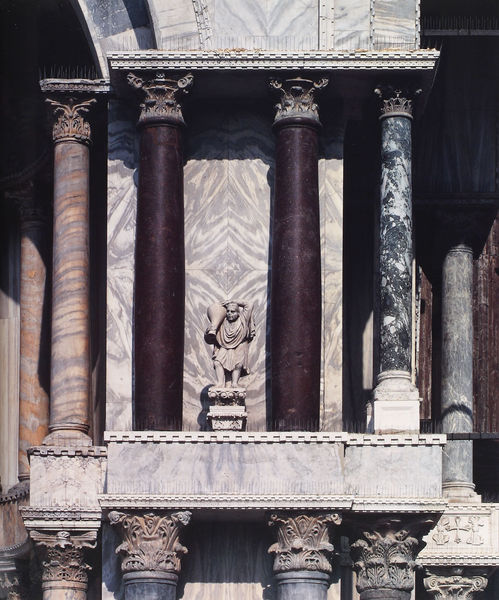
Titel: S. Marco in Venedig
Standort: Venedig, S. Marco (EU - I - Venetien)
Schlagwörter: mann, marmor, säule, säulen, stein, figur, amphore, krug, skulptur, statue, italien, podest, tor, torbogen, kapitell, toga, griechisch, griechenland, steintor, römisch, mamor, zweiter stock, söulen, bandfries, steinsäulen, mamorsäulen, kapittel, togaträger, schwarzer mamor